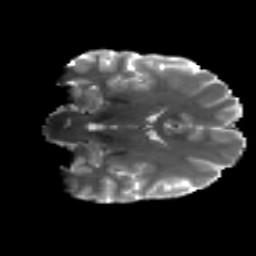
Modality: T2w
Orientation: coronal
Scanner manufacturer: siemens
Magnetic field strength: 3 T
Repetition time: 4.16 s
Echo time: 0.0806 s